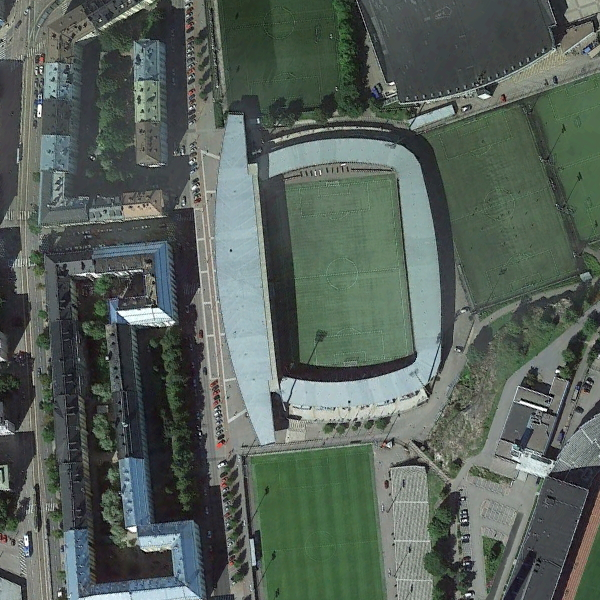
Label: Stadium